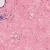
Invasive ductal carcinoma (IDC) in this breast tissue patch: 0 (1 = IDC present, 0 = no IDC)